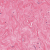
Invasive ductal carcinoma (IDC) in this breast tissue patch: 0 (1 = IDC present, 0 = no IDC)